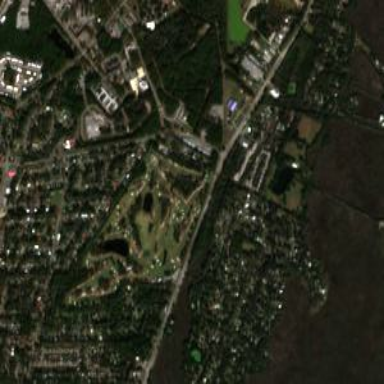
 place for golfing and leisure activities."